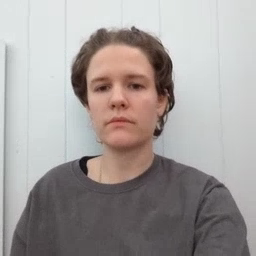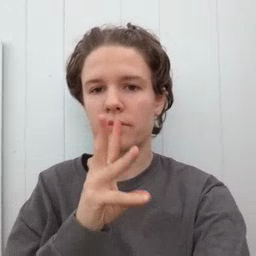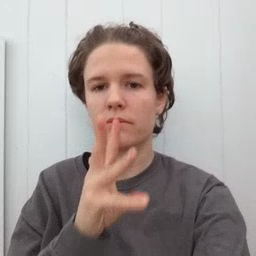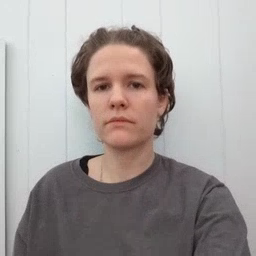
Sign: water